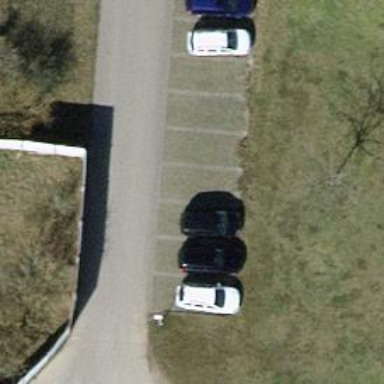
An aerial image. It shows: Street-side parking area.